Question: I have following login form and I am using to block the login form while server side validation is going on, and because of update panel this block ui again unblock login form after update panel is refreshed:
'''
<h1>User Login</h1>
<asp:Label ID="lblErrorCredentials" runat="server" ForeColor="Red"></asp:Label>
<label class="grey" for="log">Email ID:</label>
<asp:TextBox ID="txtCustEmailID" runat="server" CssClass="field"></asp:TextBox>
<asp:RequiredFieldValidator ID="rfvCustEmailID" runat="server" Font-Bold="False"
Font-Size="Small" ForeColor="Red" ErrorMessage="Please Enter Valid EmailId."
ControlToValidate="txtCustEmailID" SetFocusOnError="True"Text="*">
</asp:RequiredFieldValidator>
<asp:RegularExpressionValidator ID="revCustEmailID" runat="server"
ControlToValidate="txtCustEmailID" ErrorMessage="Invalid Email ID" Font-Bold="False"
Font-Size="Small" ForeColor="Red"
ValidationExpression="\w+([-+.']\w+)*@\w+([-.]\w+)*\.\w+([-.]\w+)*">
</asp:RegularExpressionValidator>
<label class="grey">Password:</label>
<asp:TextBox ID="txtCustPwd" runat="server" CssClass="field"></asp:TextBox>
<asp:RequiredFieldValidator ID="rfvCustPwd" Font-Bold="False"Font-Size="Small" ForeColor="Red" runat="server" ErrorMessage="Please Enter Your Password."
ControlToValidate="txtCustPwd" SetFocusOnError="True" Text="*">
</asp:RequiredFieldValidator>
<asp:Button ID="btnCustLogin" runat="server" Text="Login" OnClick="btnCustLogin_Click"/>
'''

What this block ui is doing its blocking my div permanently still the validators are activated because of wrong input and user is unable to retry logging again.
following is the code for block ui
'''
$(document).ready(function () {
$('#btnCustLogin').click(function () {
$('div#LoginForm').block({
message: '<h4>Processing</h4>',
css: { border: '3px solid #35a7c1' }
});
});
});
'''
Now what I want that . Please help me out.
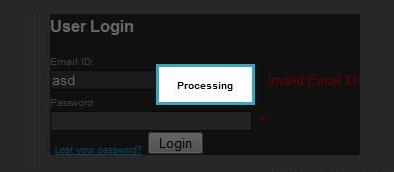
Answer: I found the solution using simple javascript isValid property
What I am doing is checking for the validity of all the validators, if all validators are correct and passed then only I am calling block ui to block the login form as follows:'
'''
$(document).ready(function () {
$('#btnCustLogin').click(function () {
if (document.getElementById("rfvCustEmailID").isvalid && document.getElementById("revCustEmailID").isvalid && document.getElementById("rfvCustPwd").isvalid) {
$('div#LoginForm').block({
message: '<h3><img src="Images/Loading_Smaller.gif"/> Processing...</h3>',
css: {
border: '3px solid #35a7c1',
width: '200px'
}
});
}
});
});
'''
Now the login form is blocking only when the all validators are passed and remain blocked until the server side validation completed and update panel updates.